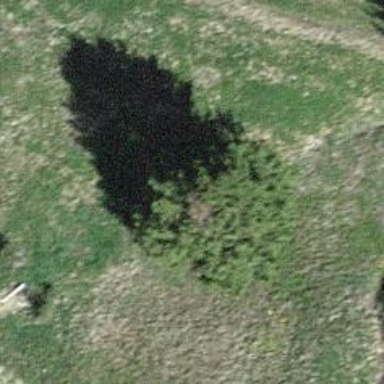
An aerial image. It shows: Beautiful tree in nature.